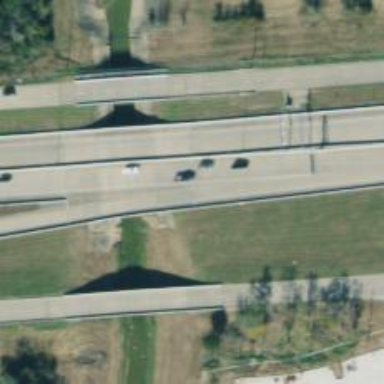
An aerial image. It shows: Motorway link bridge.